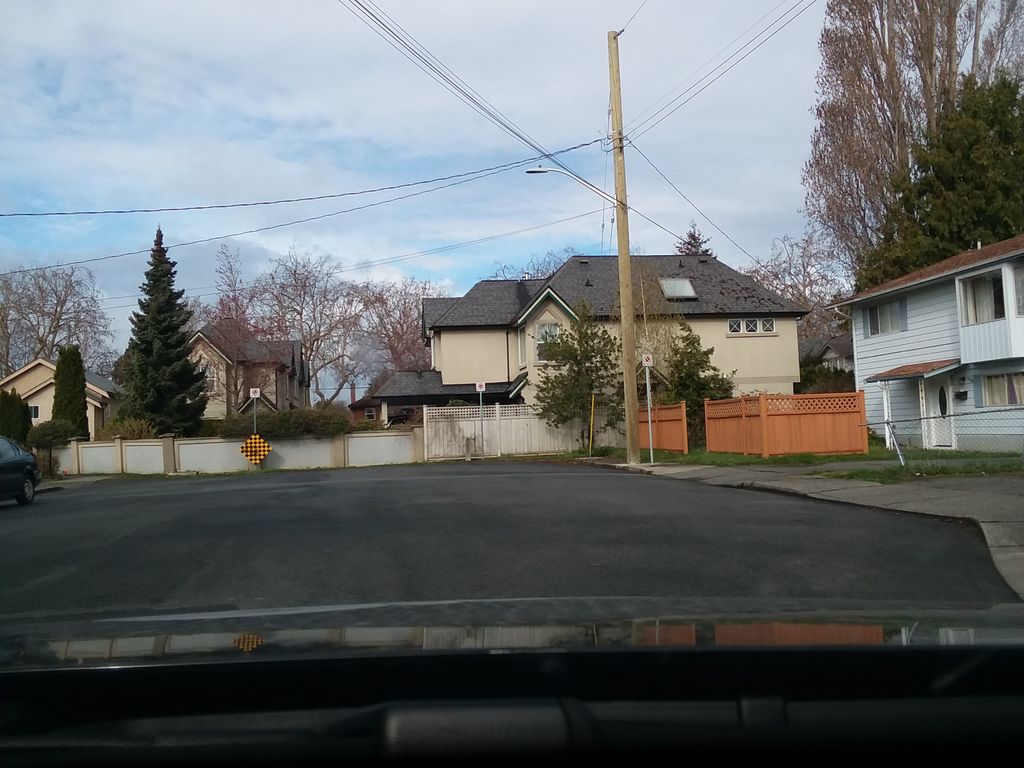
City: victoria